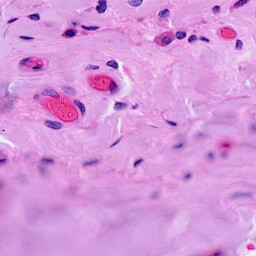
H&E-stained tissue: Breast